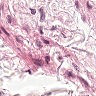
Metastatic tissue present: no